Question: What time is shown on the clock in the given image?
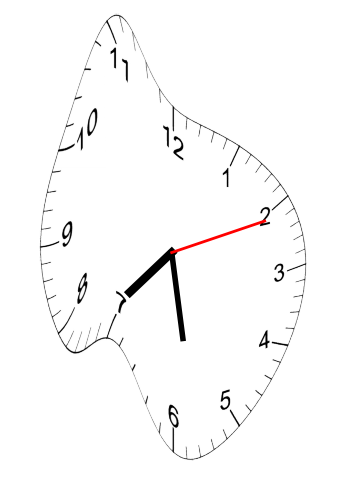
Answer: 07:28:11